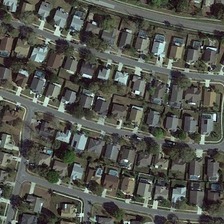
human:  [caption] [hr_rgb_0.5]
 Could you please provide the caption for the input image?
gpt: a few rows of houses are located in the community marked with white lines .

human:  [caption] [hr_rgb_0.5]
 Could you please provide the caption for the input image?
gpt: many buildings and green trees are in a dense residential area .

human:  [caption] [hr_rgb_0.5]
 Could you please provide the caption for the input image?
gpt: a few rows of houses are located in the community marked with white lines .

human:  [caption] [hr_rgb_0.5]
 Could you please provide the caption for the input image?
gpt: many buildings and green trees are in a dense residential area .

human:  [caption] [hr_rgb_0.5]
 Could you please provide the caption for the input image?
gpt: many buildings and green trees are in a dense residential area .